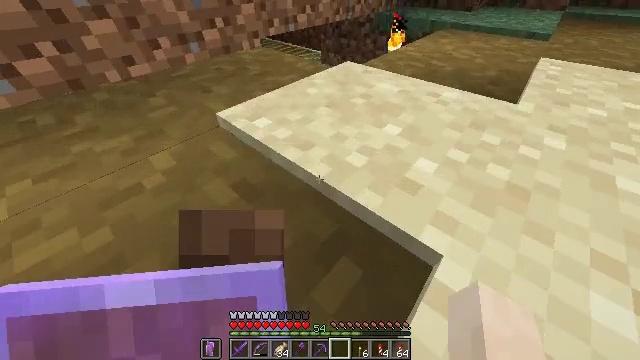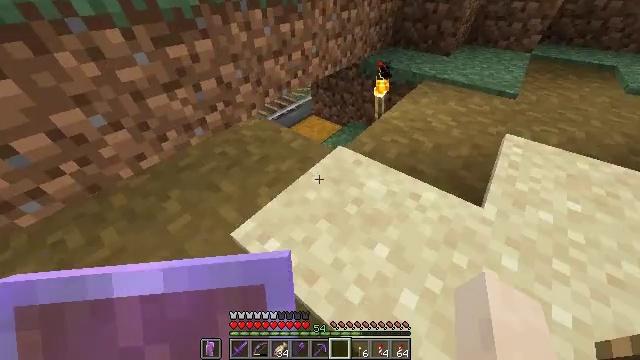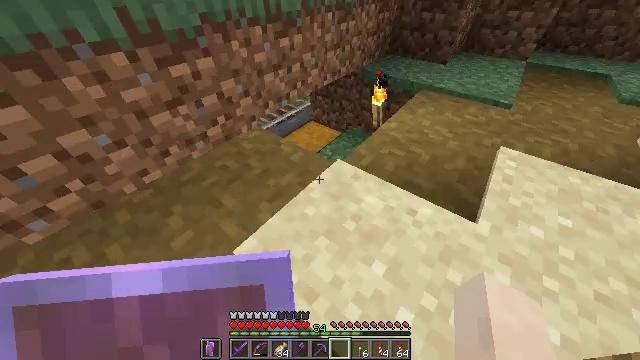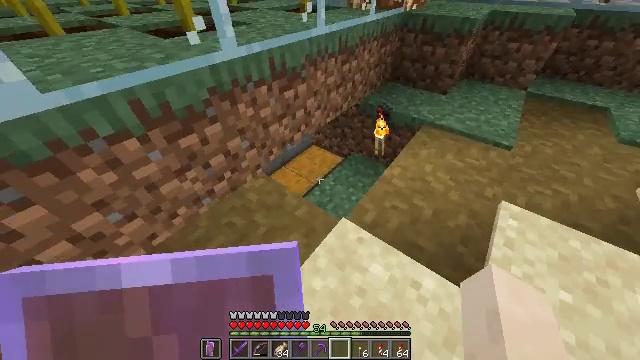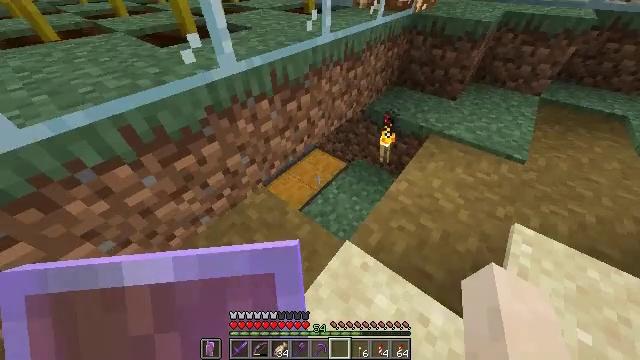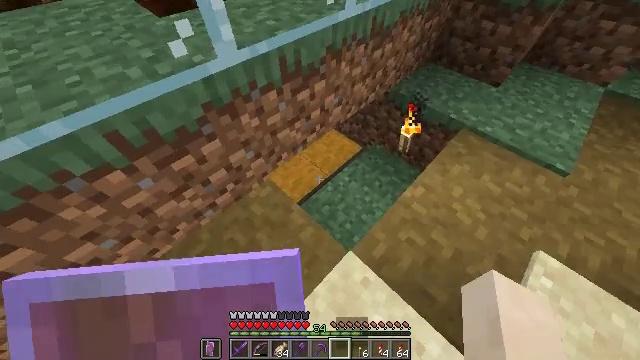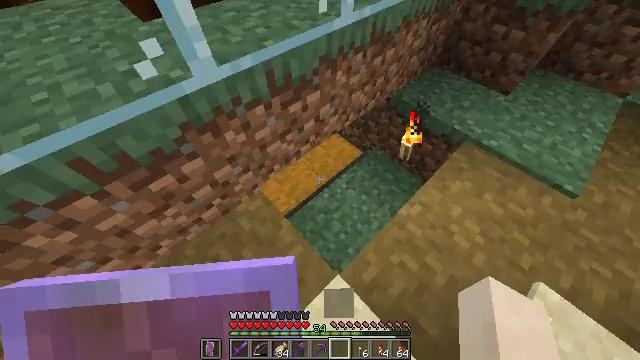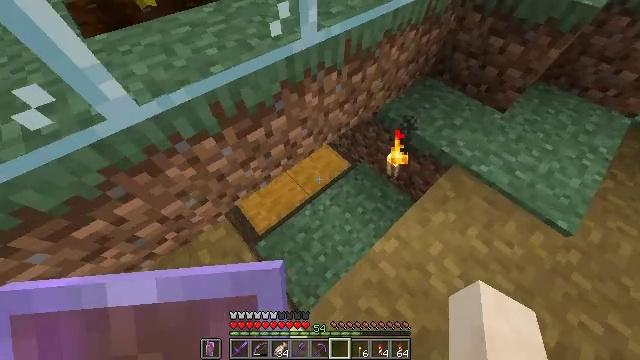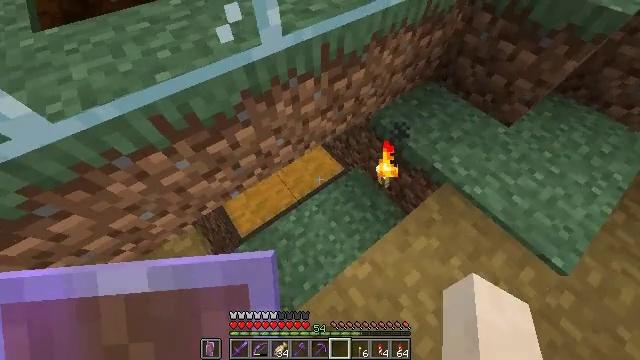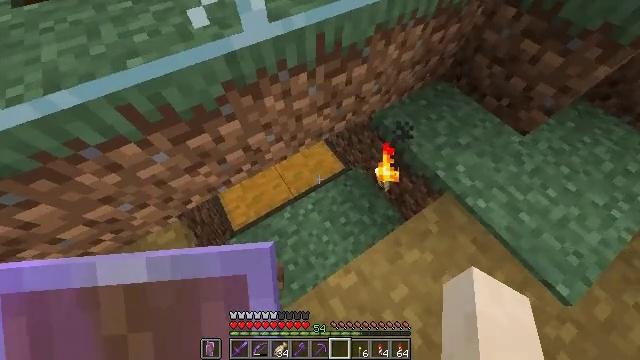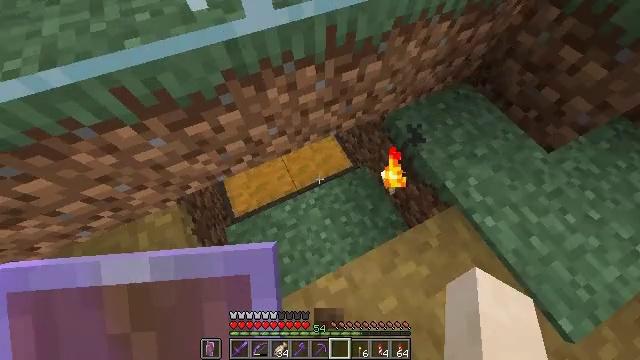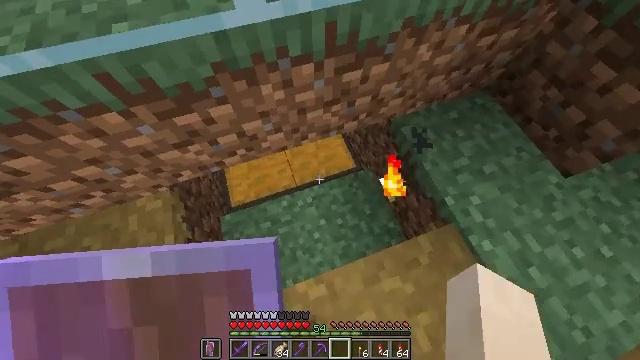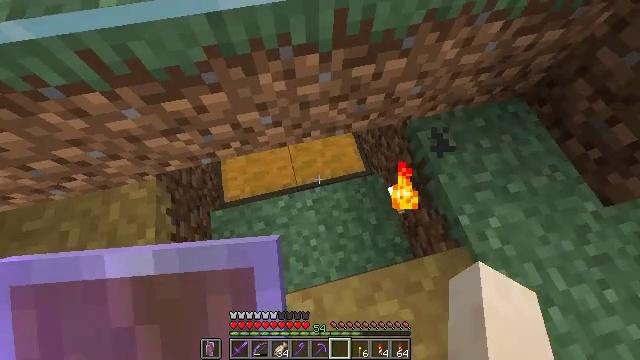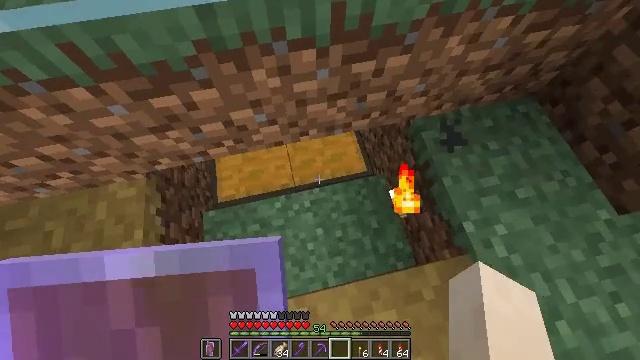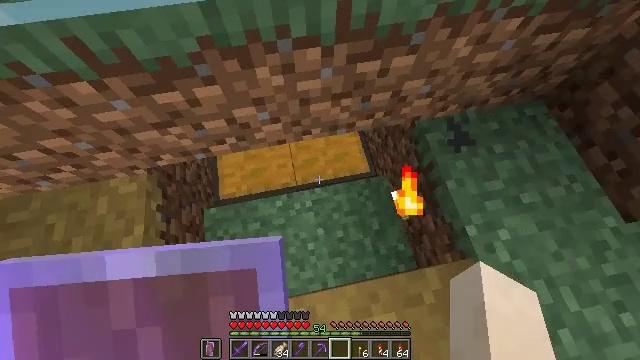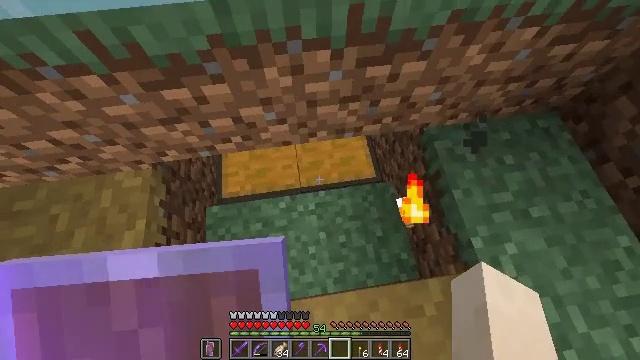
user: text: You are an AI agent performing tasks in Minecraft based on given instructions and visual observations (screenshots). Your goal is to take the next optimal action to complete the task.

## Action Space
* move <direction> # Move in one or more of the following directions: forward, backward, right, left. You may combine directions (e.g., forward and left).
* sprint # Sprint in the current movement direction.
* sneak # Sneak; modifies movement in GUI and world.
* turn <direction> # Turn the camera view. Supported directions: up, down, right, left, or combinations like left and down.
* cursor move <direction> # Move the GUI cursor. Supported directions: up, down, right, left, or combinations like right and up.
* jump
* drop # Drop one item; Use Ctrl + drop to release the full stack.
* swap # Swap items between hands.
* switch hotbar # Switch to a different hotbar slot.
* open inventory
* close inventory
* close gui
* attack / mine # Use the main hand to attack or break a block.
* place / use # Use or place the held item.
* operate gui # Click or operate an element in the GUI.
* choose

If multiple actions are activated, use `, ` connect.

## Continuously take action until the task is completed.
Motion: motion action
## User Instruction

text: Drop a tropical fish.
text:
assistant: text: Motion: move forward, turn right
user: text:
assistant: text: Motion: move forward
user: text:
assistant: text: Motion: move forward
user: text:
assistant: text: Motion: move forward, turn down
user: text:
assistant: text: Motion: move forward and move right, turn left and down
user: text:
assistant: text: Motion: move forward and move right, turn left and down
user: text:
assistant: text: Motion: move forward and move right, turn left and down
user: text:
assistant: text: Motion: move forward and move right, turn left and down
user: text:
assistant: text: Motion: move forward and move right, turn left and down
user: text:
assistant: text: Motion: turn left and down
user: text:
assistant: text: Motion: turn left and down
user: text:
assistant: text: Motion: turn left
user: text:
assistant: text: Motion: turn left
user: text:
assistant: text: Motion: turn left
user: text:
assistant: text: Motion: turn left
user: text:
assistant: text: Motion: turn left
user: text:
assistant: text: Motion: turn left
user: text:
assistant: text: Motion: no_op
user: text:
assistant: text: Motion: no_op
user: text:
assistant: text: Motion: use / place
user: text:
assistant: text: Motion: use / place
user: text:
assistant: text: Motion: use / place
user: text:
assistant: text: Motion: use / place
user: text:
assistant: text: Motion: no_op
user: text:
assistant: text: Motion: open gui
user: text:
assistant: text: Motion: no_op
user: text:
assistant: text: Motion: no_op
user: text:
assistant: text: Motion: cursor move right
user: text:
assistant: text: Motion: cursor move right
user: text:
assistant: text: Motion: cursor move right